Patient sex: M
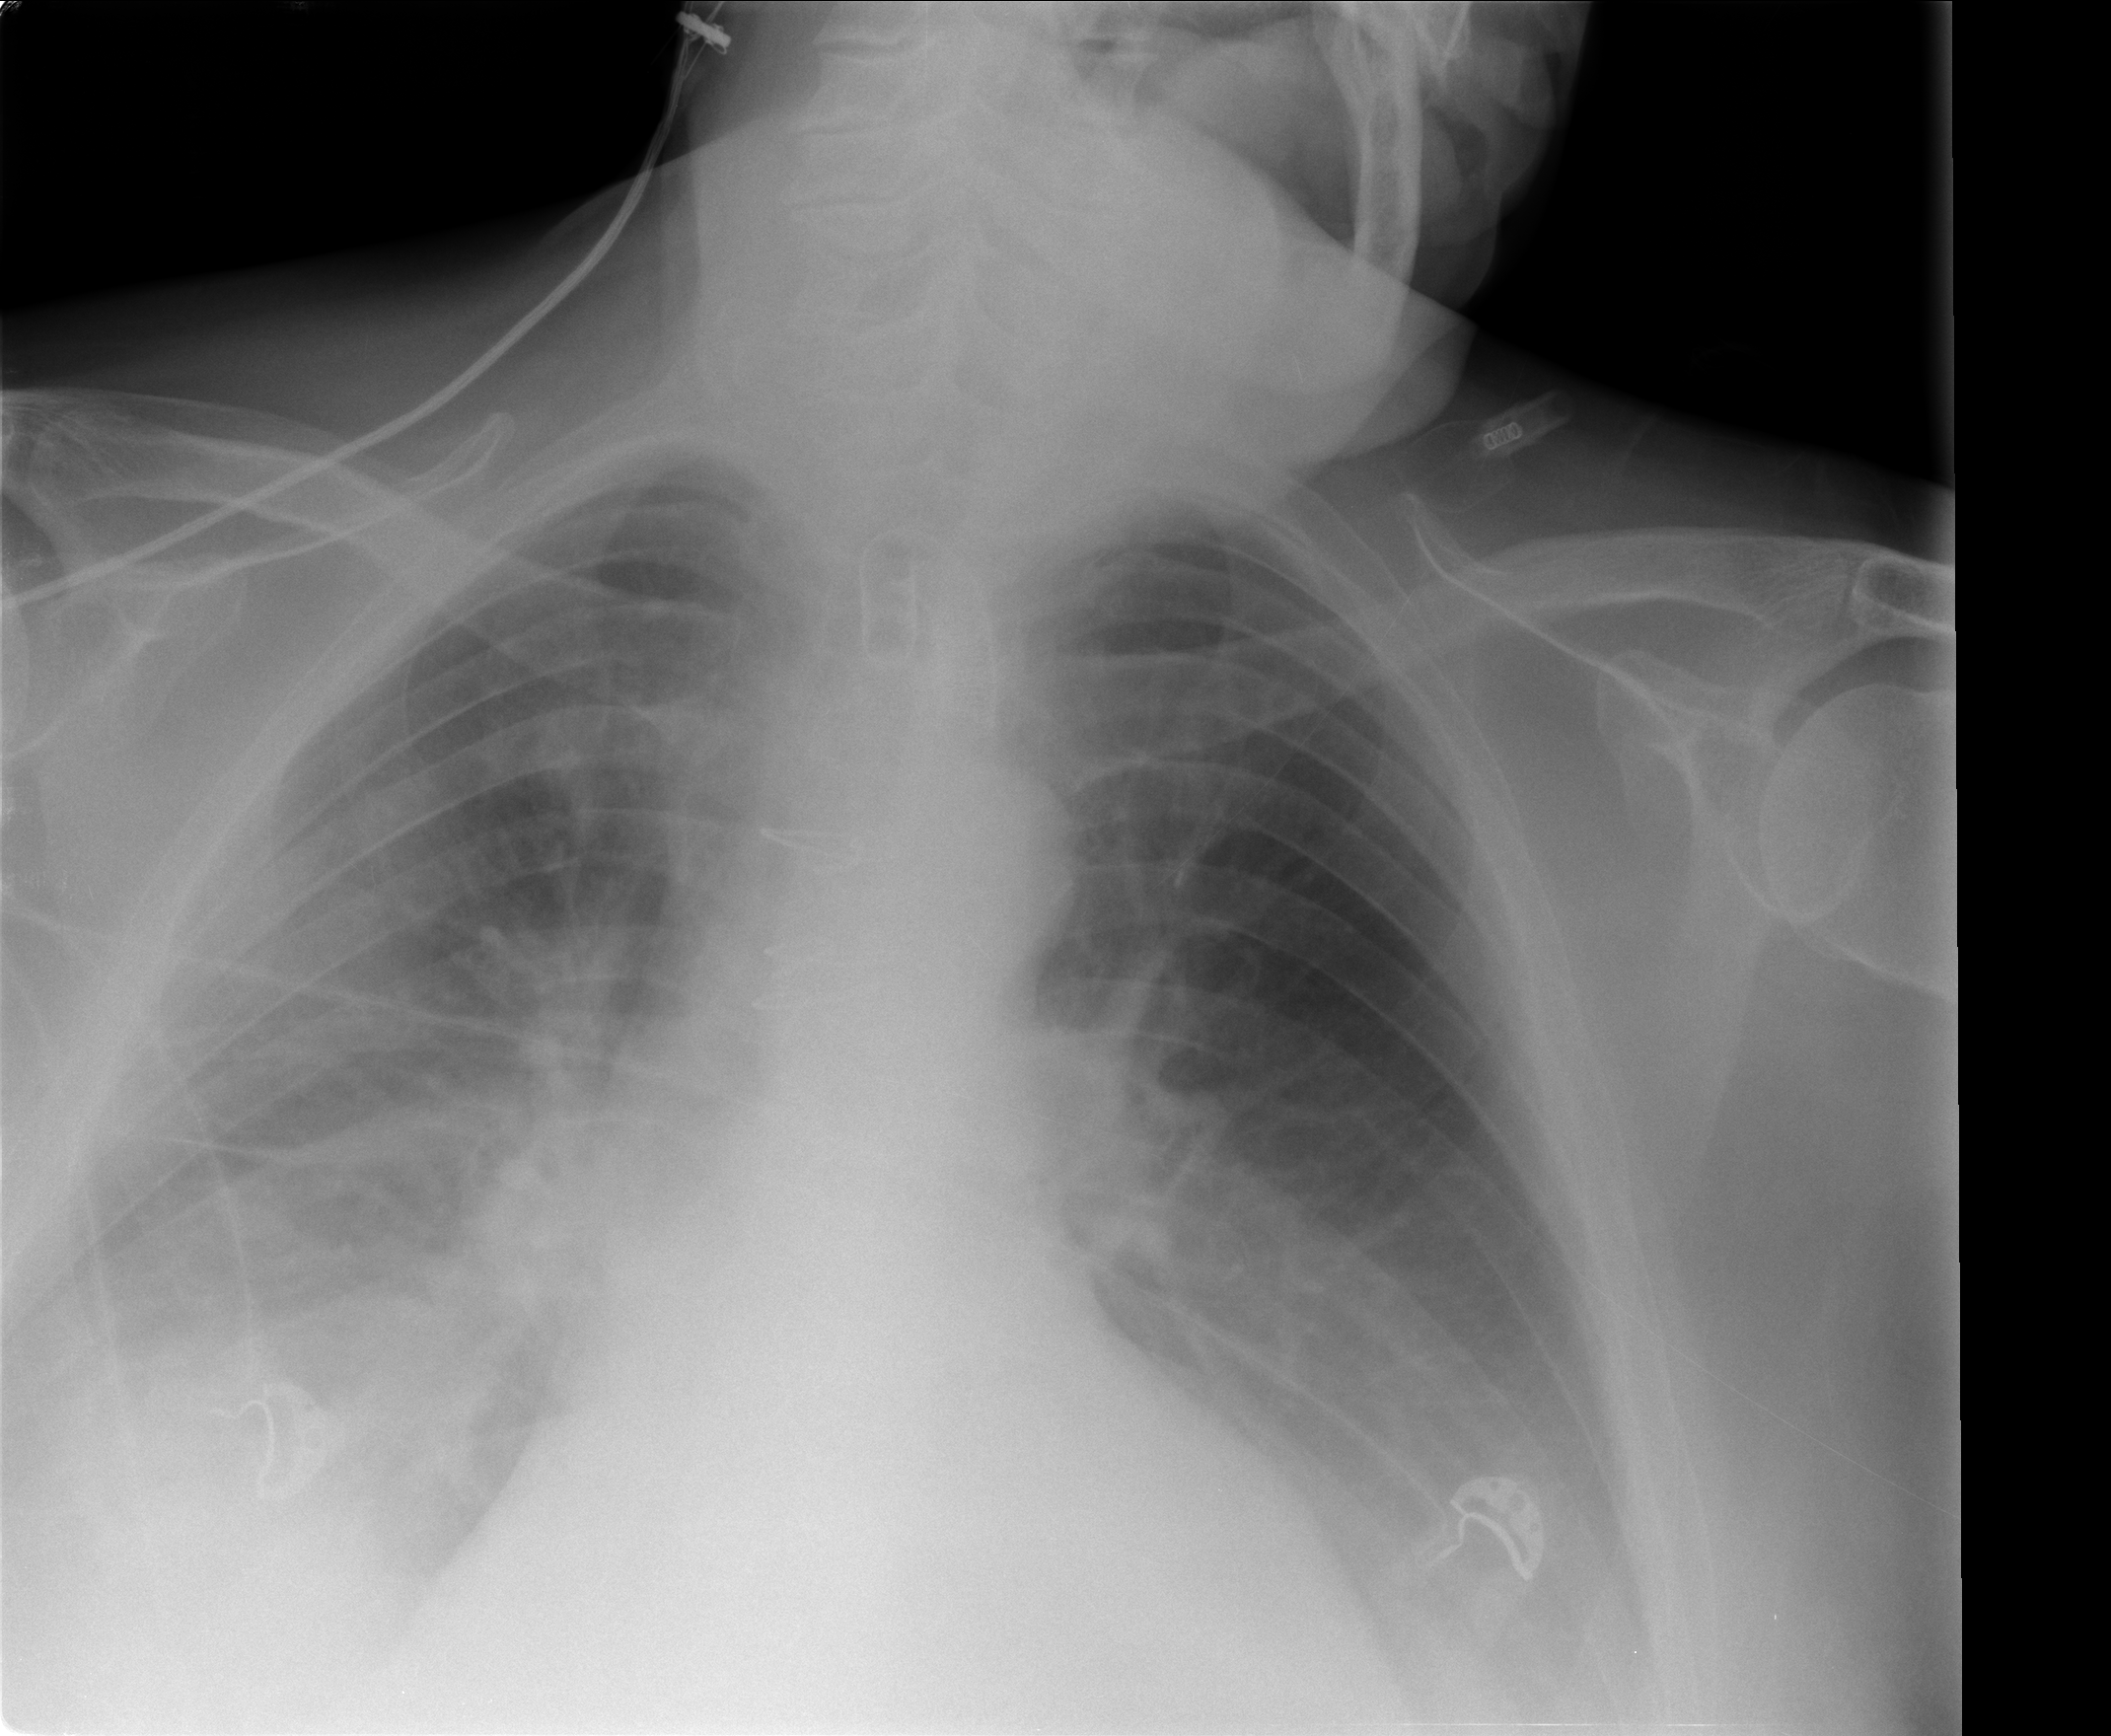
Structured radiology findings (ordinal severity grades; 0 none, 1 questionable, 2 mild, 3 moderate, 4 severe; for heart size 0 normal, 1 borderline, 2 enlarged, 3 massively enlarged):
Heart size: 2
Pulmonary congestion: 0
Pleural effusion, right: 3
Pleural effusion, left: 2
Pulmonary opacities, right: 3
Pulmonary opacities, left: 1
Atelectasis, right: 2
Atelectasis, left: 2